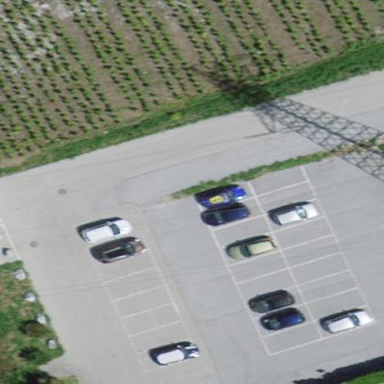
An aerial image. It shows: Parking area with surface.